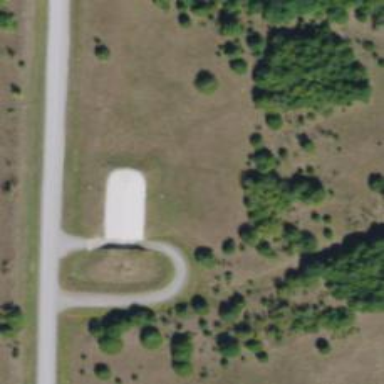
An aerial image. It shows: Military bunker for protection and defense.